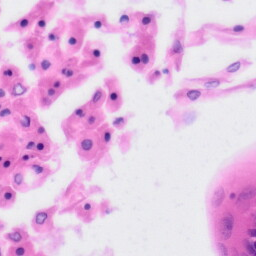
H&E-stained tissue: Tonsil